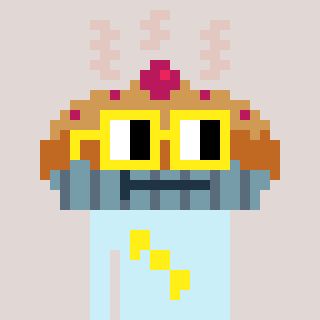
a pixel art character with square yellow glasses, a pie-shaped head and a cold-colored body on a warm background